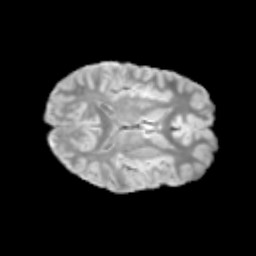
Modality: T2w
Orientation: axial
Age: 10
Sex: male
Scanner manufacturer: siemens
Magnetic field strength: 3 T
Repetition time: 3.8 s
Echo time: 0.07 s